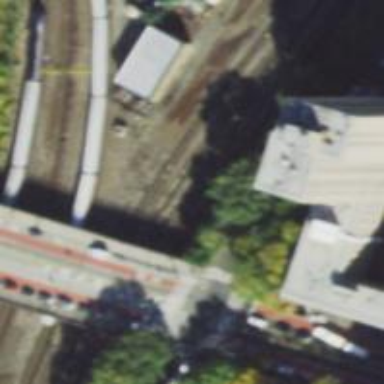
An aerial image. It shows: Electrified railway with rail tracks.